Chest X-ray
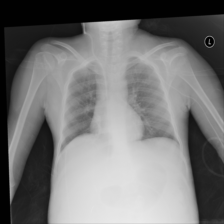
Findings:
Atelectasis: negative
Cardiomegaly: negative
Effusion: negative
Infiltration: negative
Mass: negative
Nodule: negative
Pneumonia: negative
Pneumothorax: negative
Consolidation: negative
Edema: negative
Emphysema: negative
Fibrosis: negative
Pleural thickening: negative
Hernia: negative